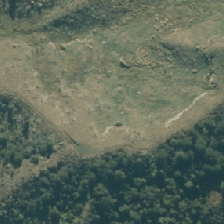
Land cover: high_producing_grassland